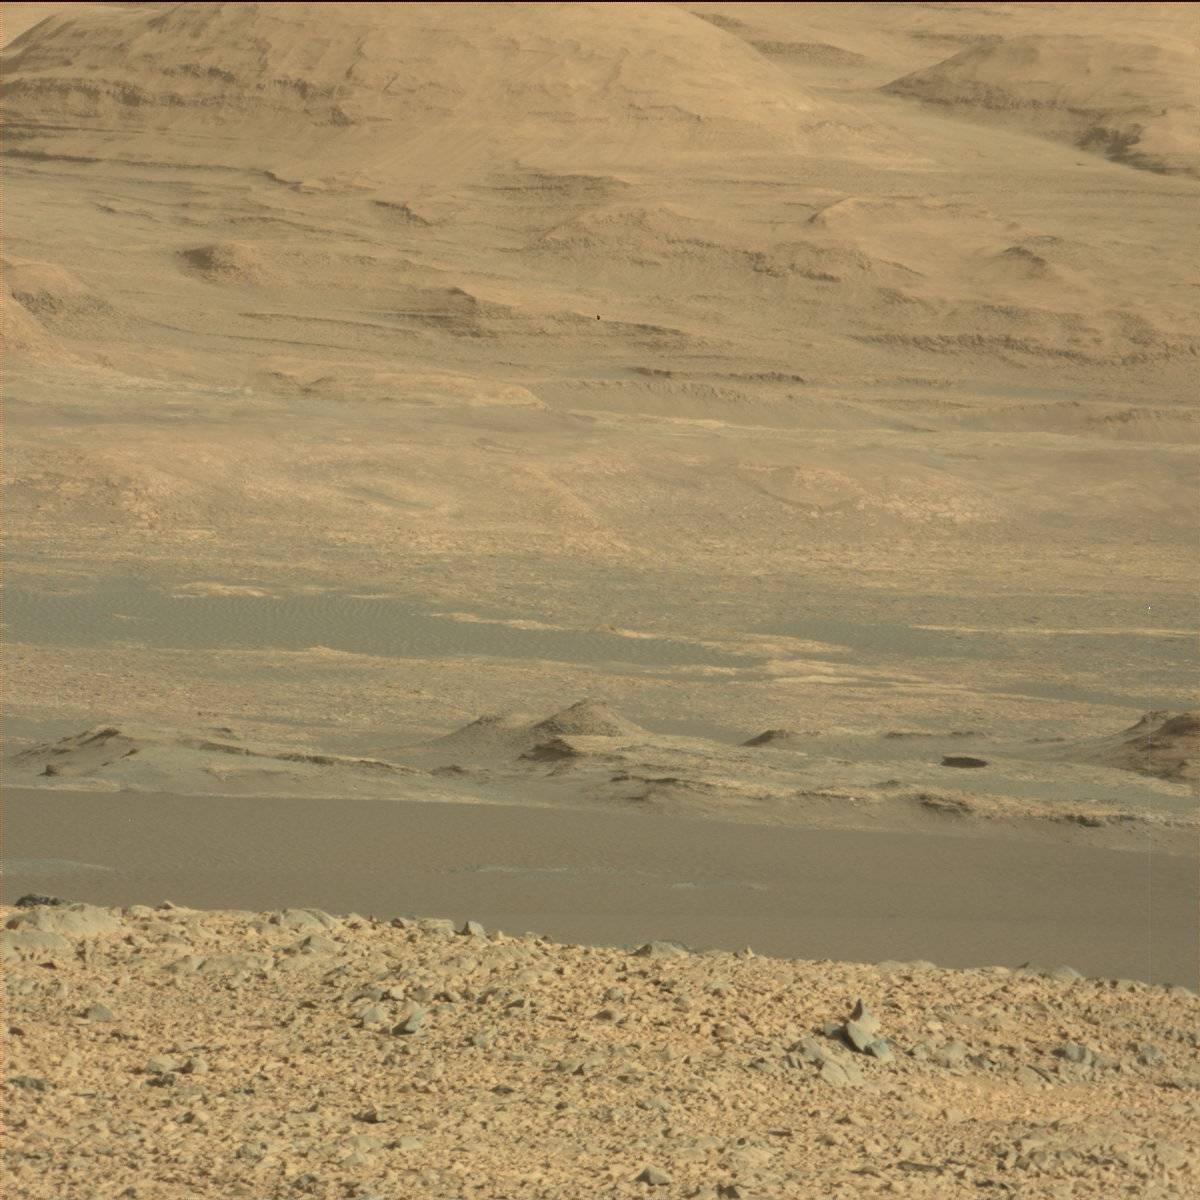
Terrain classes present: Bedrock, Ridge, Rock, Sand / Soil